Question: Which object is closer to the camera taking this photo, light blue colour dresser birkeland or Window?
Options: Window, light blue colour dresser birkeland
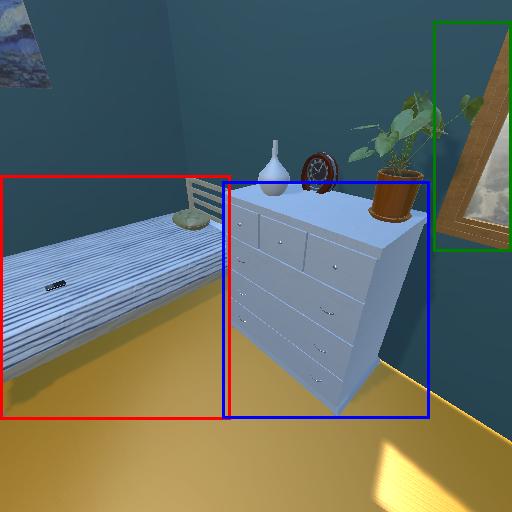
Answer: Window